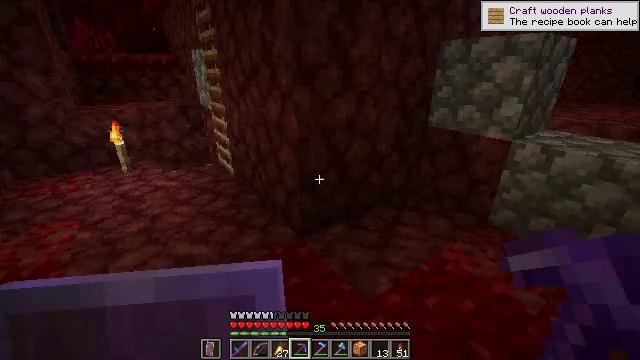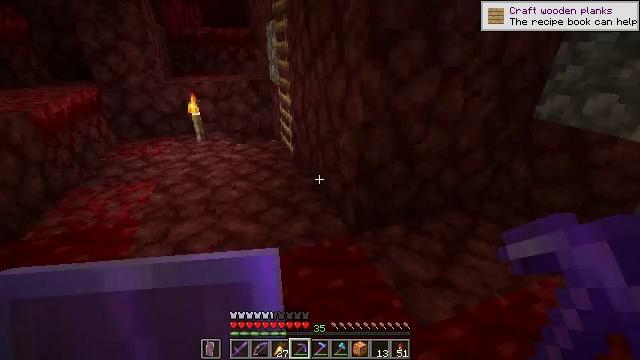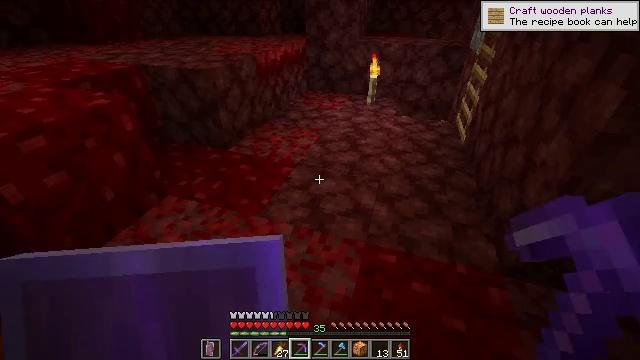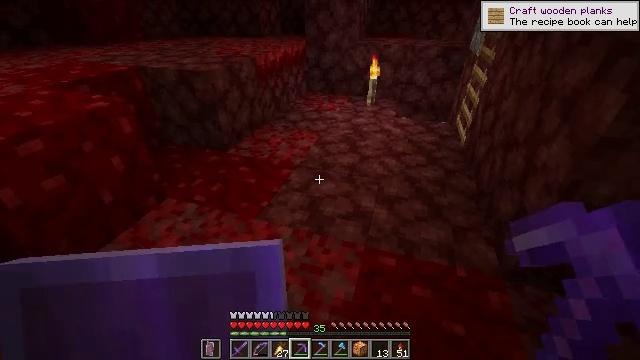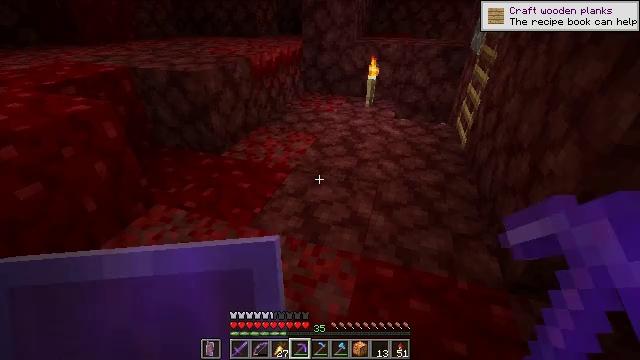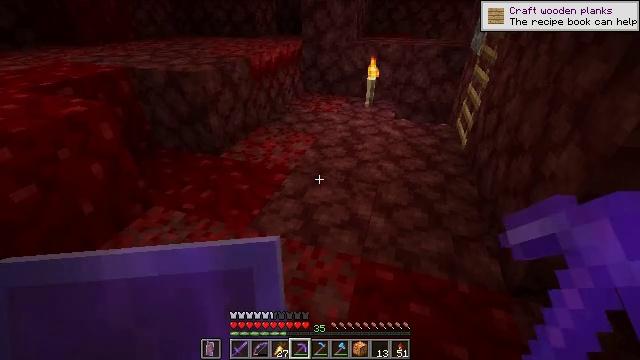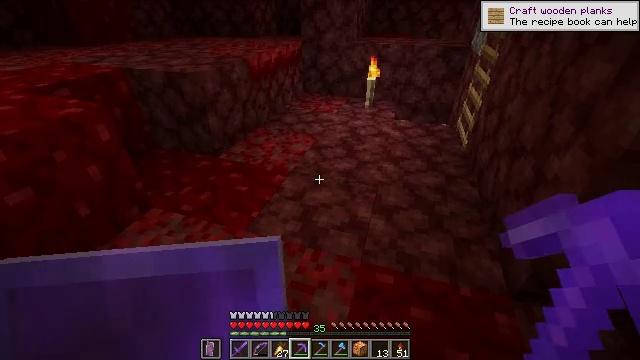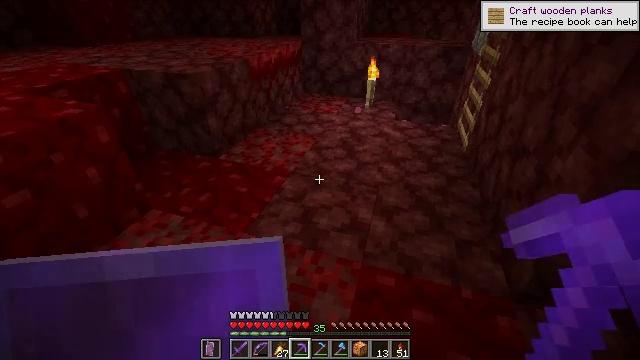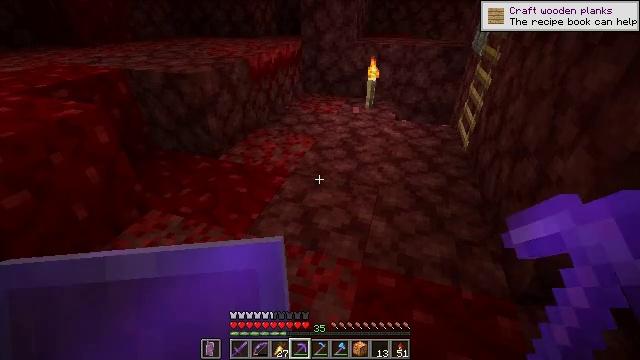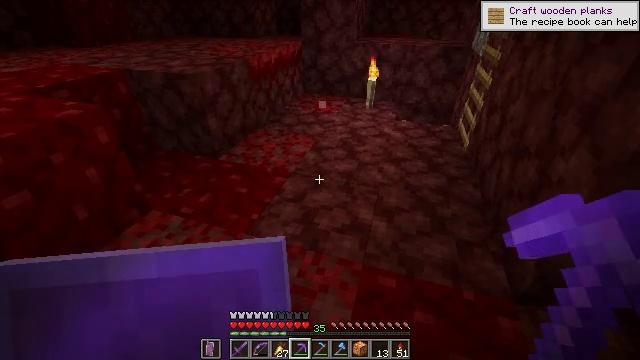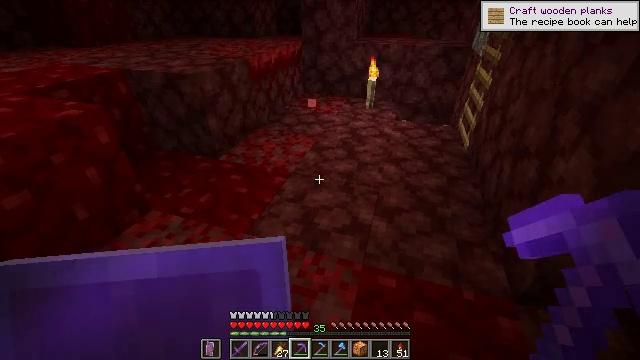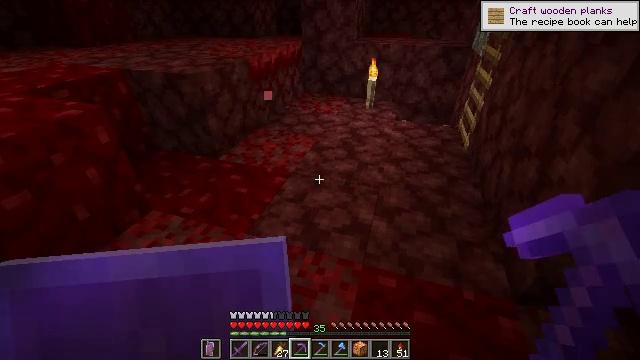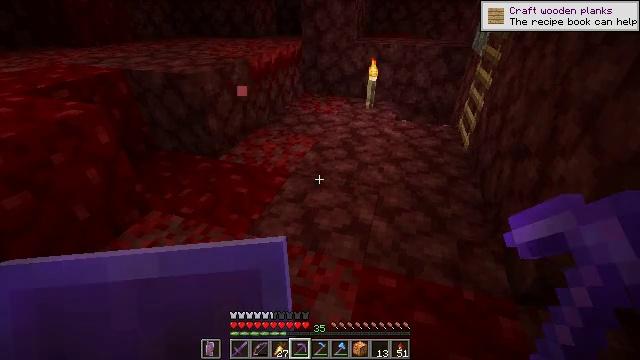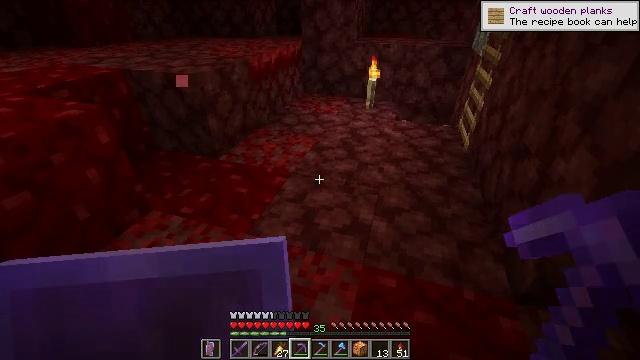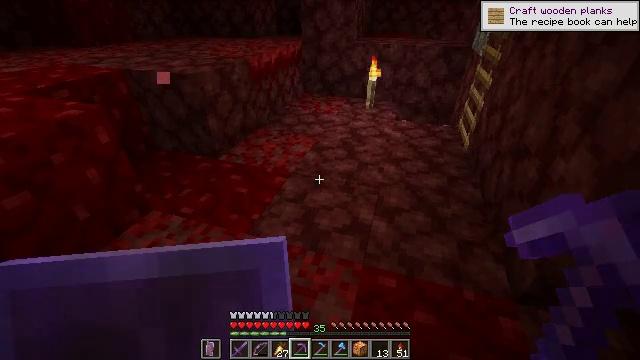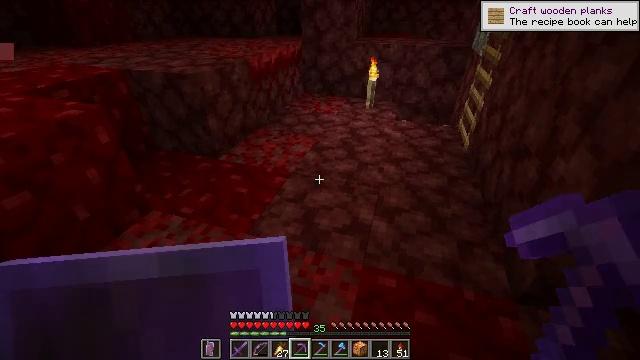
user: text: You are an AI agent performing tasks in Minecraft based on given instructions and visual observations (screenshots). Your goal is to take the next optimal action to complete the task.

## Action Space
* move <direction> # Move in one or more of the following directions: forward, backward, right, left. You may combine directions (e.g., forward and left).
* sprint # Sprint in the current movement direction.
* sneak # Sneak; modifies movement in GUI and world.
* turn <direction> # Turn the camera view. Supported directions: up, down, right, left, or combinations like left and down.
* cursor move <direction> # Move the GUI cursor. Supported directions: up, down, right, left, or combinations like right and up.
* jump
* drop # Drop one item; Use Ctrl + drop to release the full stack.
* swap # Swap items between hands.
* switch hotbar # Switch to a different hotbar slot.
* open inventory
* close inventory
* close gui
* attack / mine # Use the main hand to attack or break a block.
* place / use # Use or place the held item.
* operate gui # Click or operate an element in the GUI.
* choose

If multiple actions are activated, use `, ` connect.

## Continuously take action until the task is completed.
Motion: motion action
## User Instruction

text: Harvest nether wart blocks for resources.
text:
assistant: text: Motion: move forward
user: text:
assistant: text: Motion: move forward, turn left and down
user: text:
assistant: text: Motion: no_op
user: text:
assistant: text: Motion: no_op
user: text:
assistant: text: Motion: no_op
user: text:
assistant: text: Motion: no_op
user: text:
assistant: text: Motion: no_op
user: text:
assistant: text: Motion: no_op
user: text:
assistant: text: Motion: no_op
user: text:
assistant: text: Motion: no_op
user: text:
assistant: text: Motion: no_op
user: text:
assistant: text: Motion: no_op
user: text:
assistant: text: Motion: no_op
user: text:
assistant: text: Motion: no_op
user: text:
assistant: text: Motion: no_op
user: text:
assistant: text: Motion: no_op
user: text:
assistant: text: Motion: no_op
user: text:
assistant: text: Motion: move back
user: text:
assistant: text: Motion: move back
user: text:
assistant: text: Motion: move back
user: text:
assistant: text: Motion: move back, turn left and up
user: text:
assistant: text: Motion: move back, turn left and up
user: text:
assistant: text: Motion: move back, turn left and up
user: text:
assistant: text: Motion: move back, turn left and up
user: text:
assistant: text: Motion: move back
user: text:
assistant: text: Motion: move back
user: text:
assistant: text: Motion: no_op
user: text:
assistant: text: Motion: no_op
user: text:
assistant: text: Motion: no_op
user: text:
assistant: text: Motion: no_op